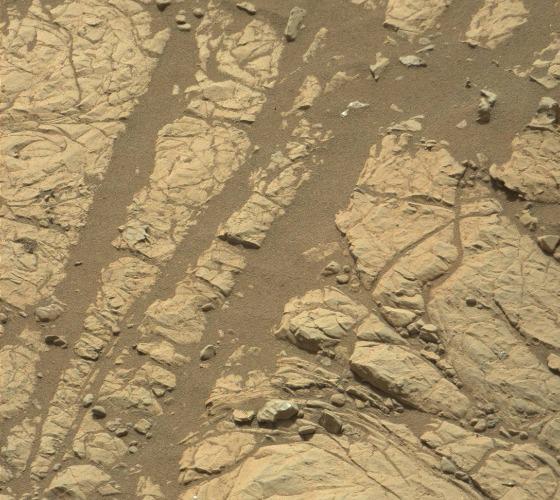
Terrain classes present: Bedrock, Gravel / Sand / Soil, Rock, Shadow